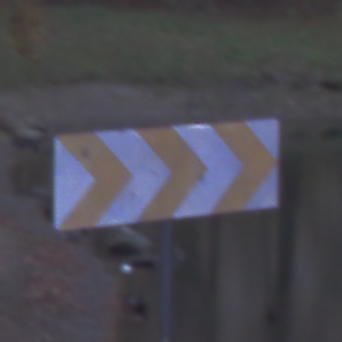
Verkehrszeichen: RichtungstafelnInKurvenGrossLinks
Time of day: Night
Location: Outdoor (Suburban)
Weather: PartlyCloudy
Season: NotSpecified
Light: Artificial